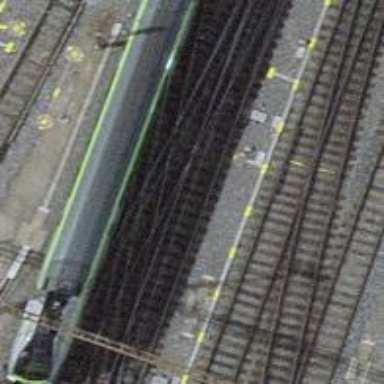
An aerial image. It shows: Rail siding with electrified contact lines.